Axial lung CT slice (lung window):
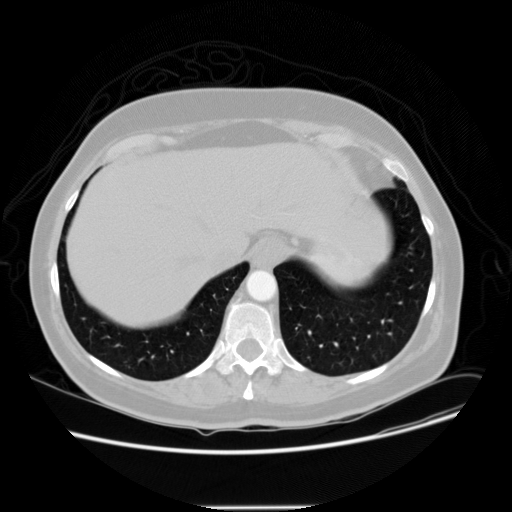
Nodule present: no